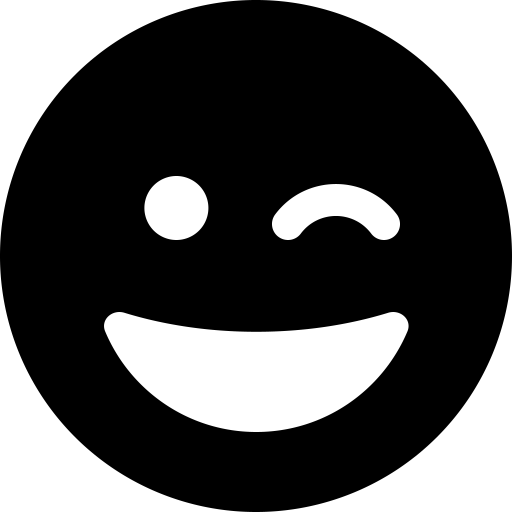
Tags: icon, FontAwesome, fa-icon, solid, face, grin, wink